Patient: sex F, age 53
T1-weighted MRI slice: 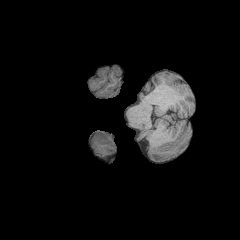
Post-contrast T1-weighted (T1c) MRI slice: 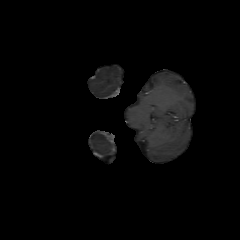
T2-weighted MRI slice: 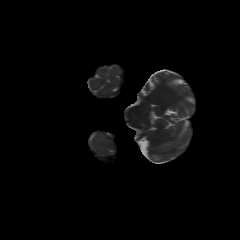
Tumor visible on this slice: no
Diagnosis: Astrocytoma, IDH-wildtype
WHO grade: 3